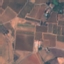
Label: PermanentCrop